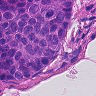
Metastatic tissue present: yes